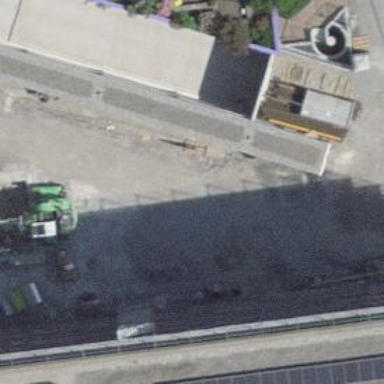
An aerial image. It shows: Wall barrier.